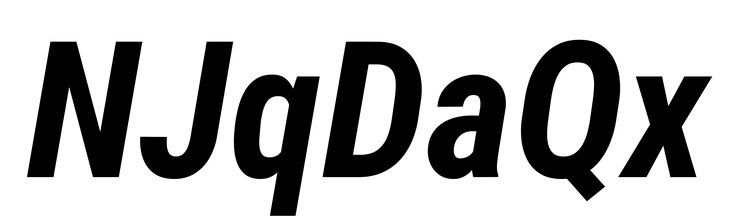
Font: Roboto-Italic_Condensed_Bold_Italic